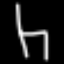
Label: chair